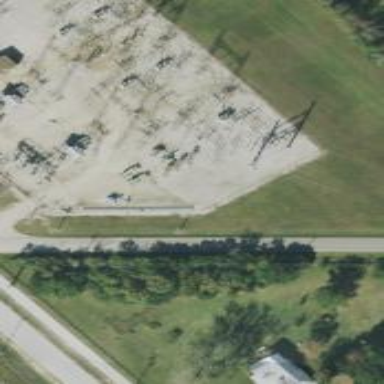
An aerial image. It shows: Switch used for power control.